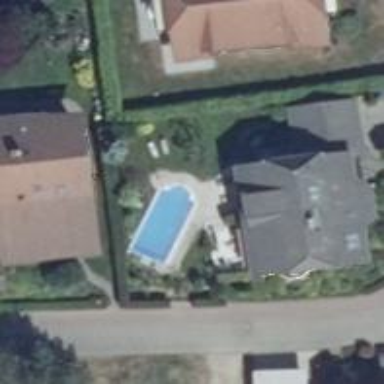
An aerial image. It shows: Swimming pool located in leisure land.